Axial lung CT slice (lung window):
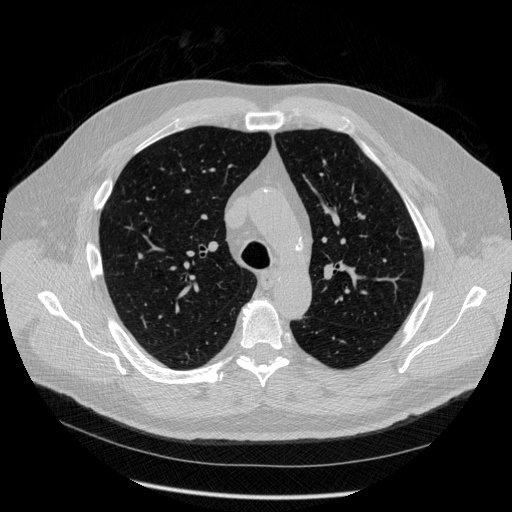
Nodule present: no